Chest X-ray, PA view. Patient: 61 years old, sex F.
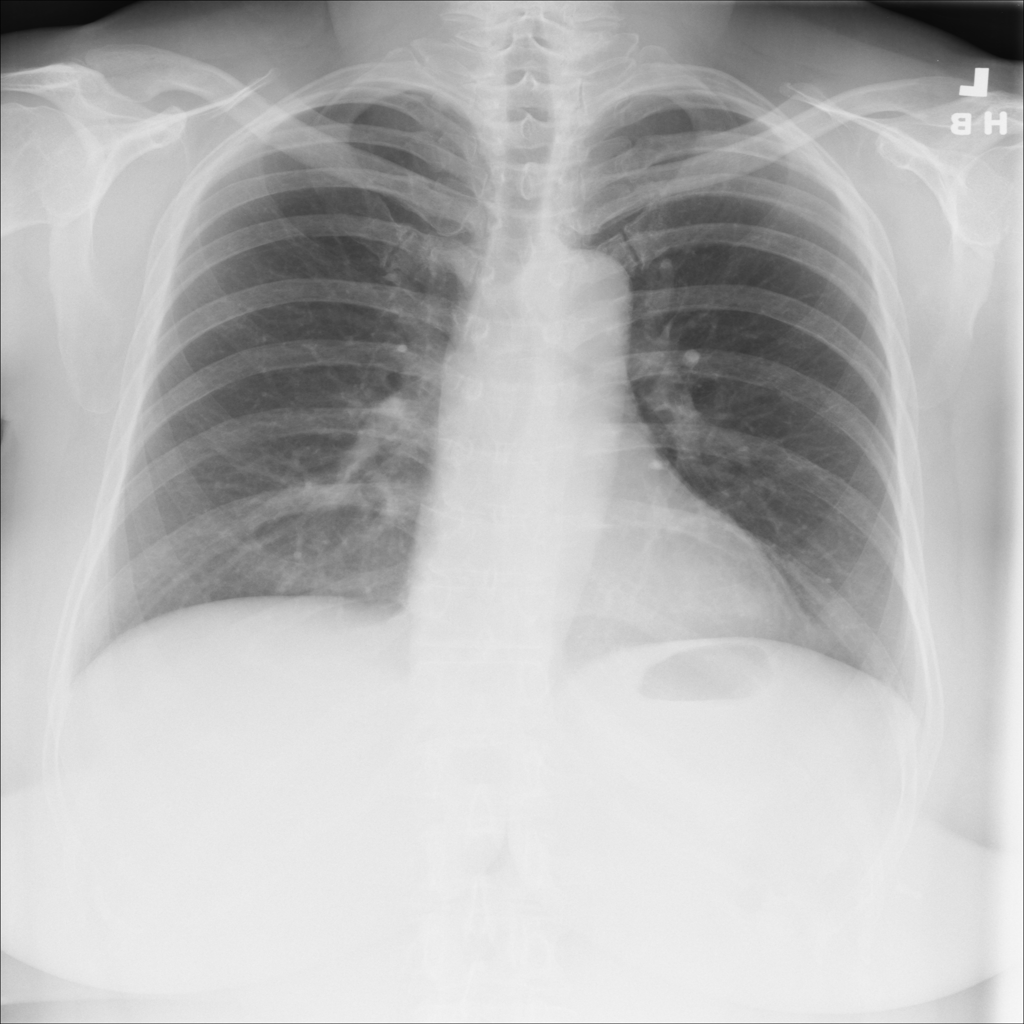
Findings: No Finding